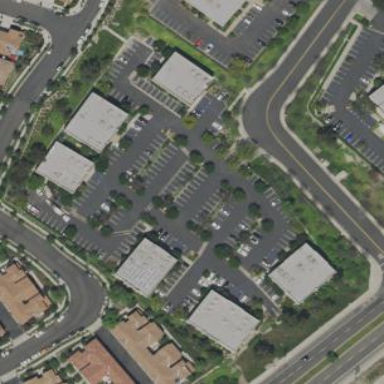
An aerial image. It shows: Commercial area.